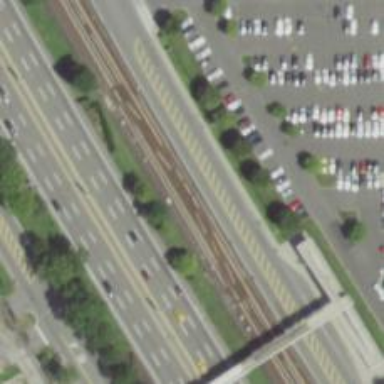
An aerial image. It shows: Electrified light rail railway.